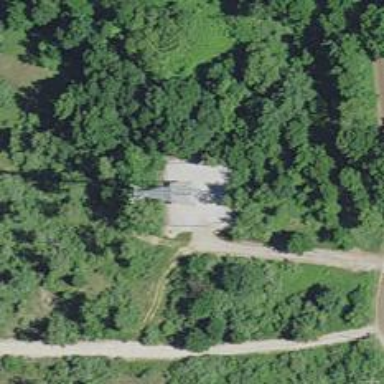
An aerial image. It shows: Communication mast tower.